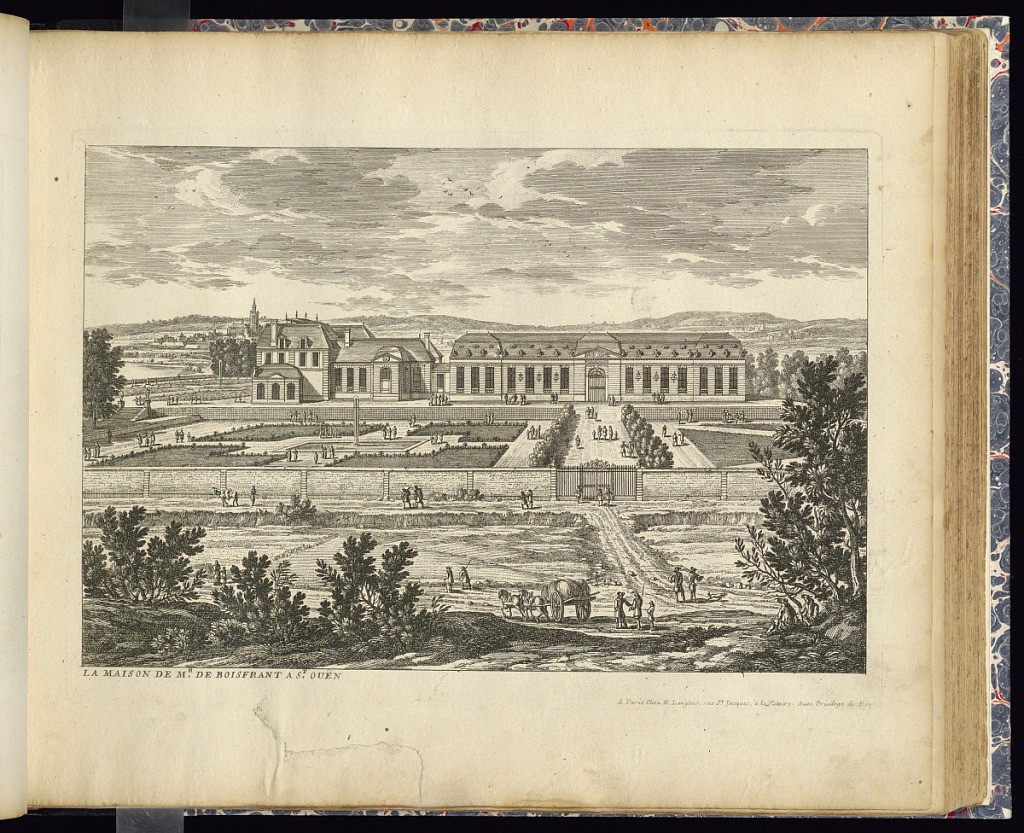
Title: LA MAISON DE MR. DE BOISFRANT A ST. OUËN
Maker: Adam Perelle, French, 1638 – 1695
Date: late 17th century
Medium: Etching on laid paper
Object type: Print
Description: A view of a country house within its landscape with buildings (church) in the background. In the foreground a path leading towards a wrought-iron gate and wall. Within, fountains, trees, and the house. Figures in the grounds and along the road. The plate is titled.